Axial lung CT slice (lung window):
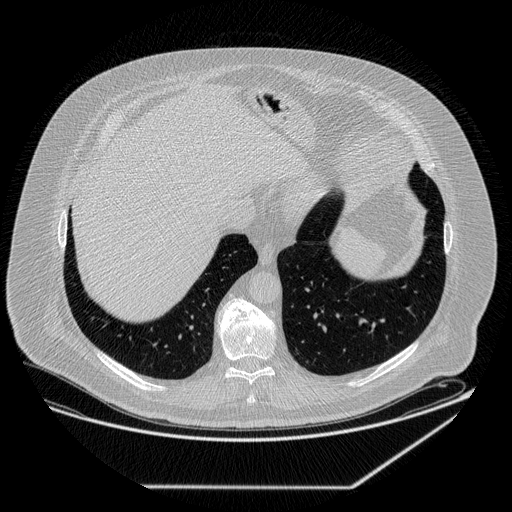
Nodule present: no